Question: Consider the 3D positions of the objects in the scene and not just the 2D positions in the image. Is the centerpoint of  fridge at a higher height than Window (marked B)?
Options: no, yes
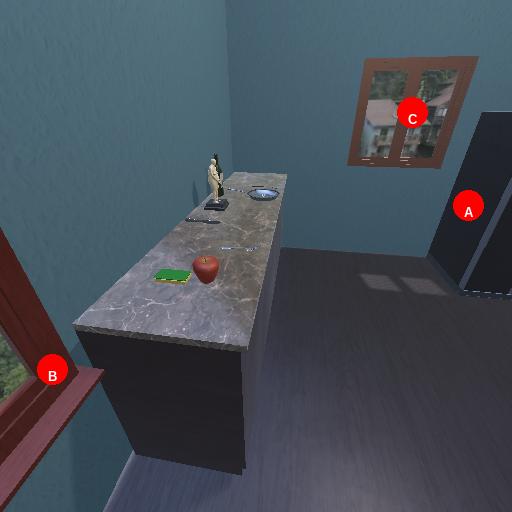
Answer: no